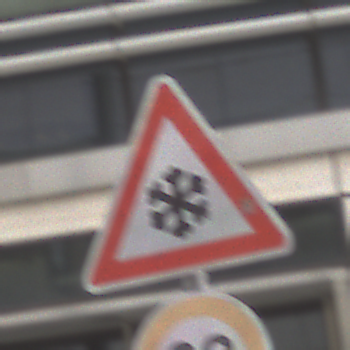
Verkehrszeichen: SchneeOderEisglaette
Zusatzzeichen unten: Geschwindigkeit90
Umgebung: Outdoor, Urban
Tageszeit: Midday
Wetter: Overcast
Licht: Natural
Jahreszeit: NotSpecified
Kontrast: LowContrast